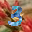
Label: 3